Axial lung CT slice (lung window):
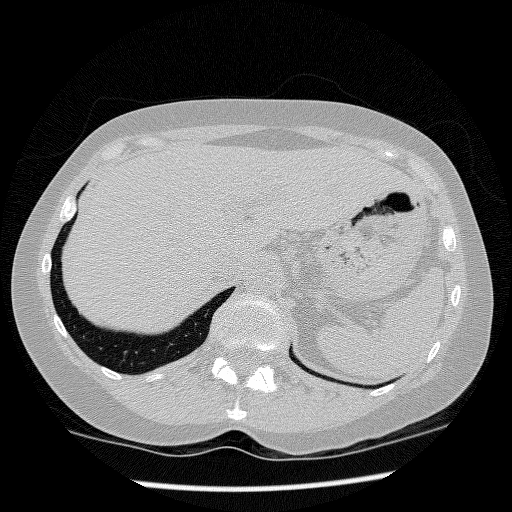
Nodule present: no